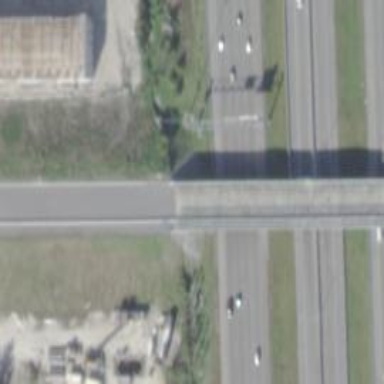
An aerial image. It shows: Service road on bridge.